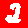
Digit: 2